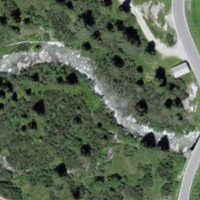
EUNIS habitat code: 32
Species observed at this site:
Dactylorhiza maculata
Pinus mugo